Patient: sex F, age 63
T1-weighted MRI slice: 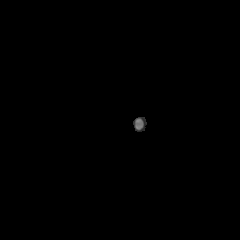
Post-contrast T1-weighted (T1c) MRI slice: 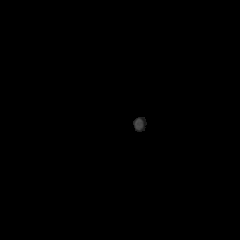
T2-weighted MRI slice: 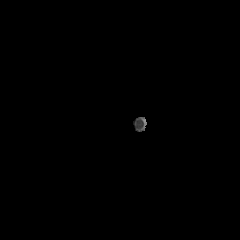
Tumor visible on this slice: no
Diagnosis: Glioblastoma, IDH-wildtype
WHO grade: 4